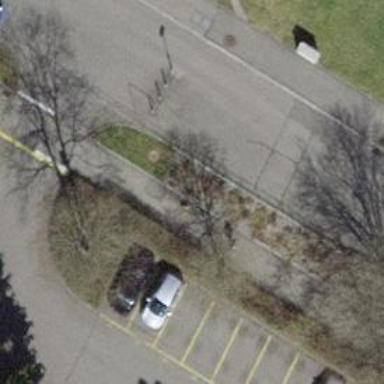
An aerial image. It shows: Bollard barrier.